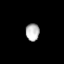
Tissue: lung
Cell type: T cells
Senescence score: 0.243
Nuclear area (px): 230
Mean DAPI intensity: 185.465